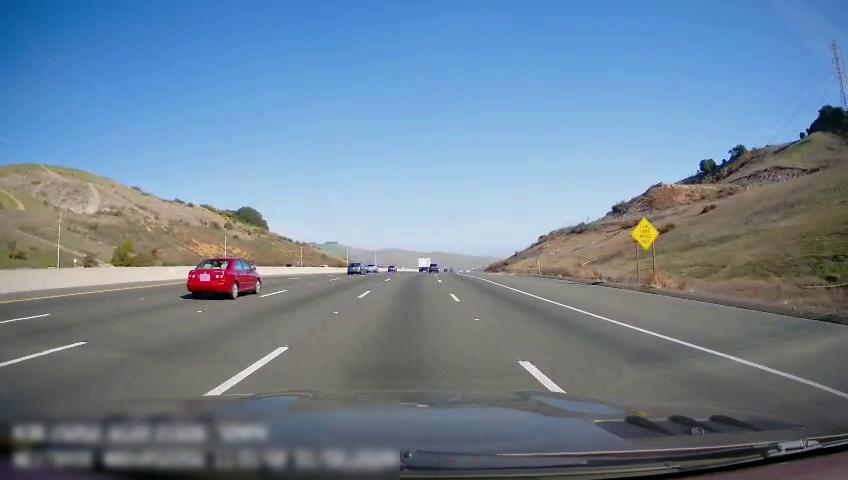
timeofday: Day
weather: Sunny
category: Drivable Space
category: Vehicles | Car
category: Vehicles | Car
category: Vehicles | Car
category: Vehicles | Truck
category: Vehicles | SUV
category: Lanes | Alternate Lane
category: Lanes | Alternate Lane
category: Lanes | Alternate Lane
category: Lanes | Current Lane
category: Lanes | Current Lane
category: Lanes | Alternate Lane
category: Traffic | Signs